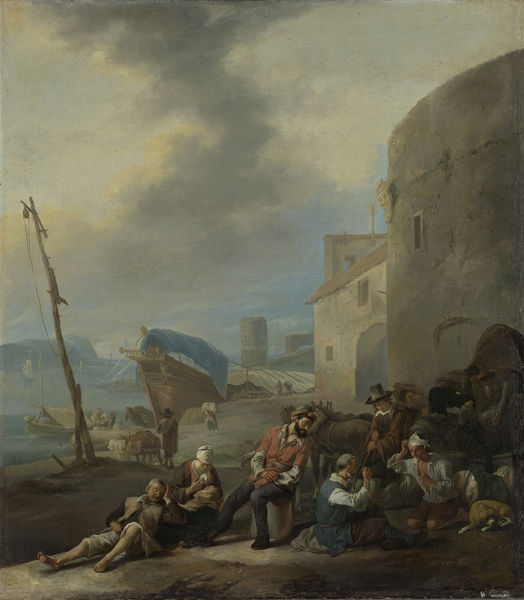
Titel: Italiaanse haven
Künstler: Johannes Lingelbach
Standort: Amsterdam
Institution: Rijksmuseum
Schlagwörter: blau, gemälde, himmel, wolken, menschen, braun, fenster, grau, hut, männer, dach, rot, bart, öl, rauch, händler, boot, pferde, turm, schiff, segel, fahne, mast, mauer, hafen, kai, schlacht, tor, burg, festung, verwundete, schiffsbug